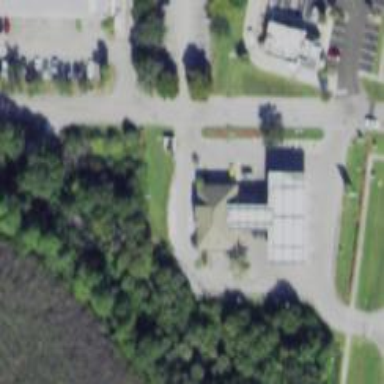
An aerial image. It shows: Convenience shop.